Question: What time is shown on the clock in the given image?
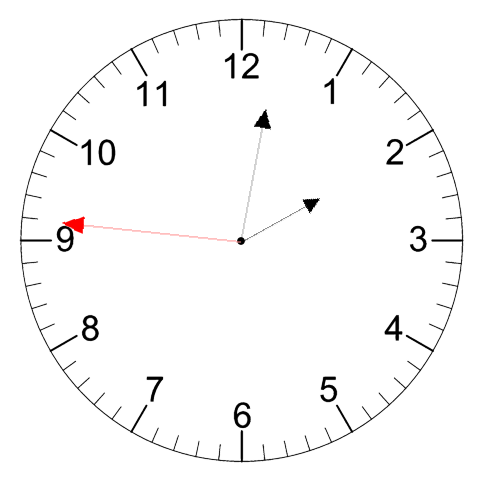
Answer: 02:01:46